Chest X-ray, AP view. Patient: 59 years old, sex F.
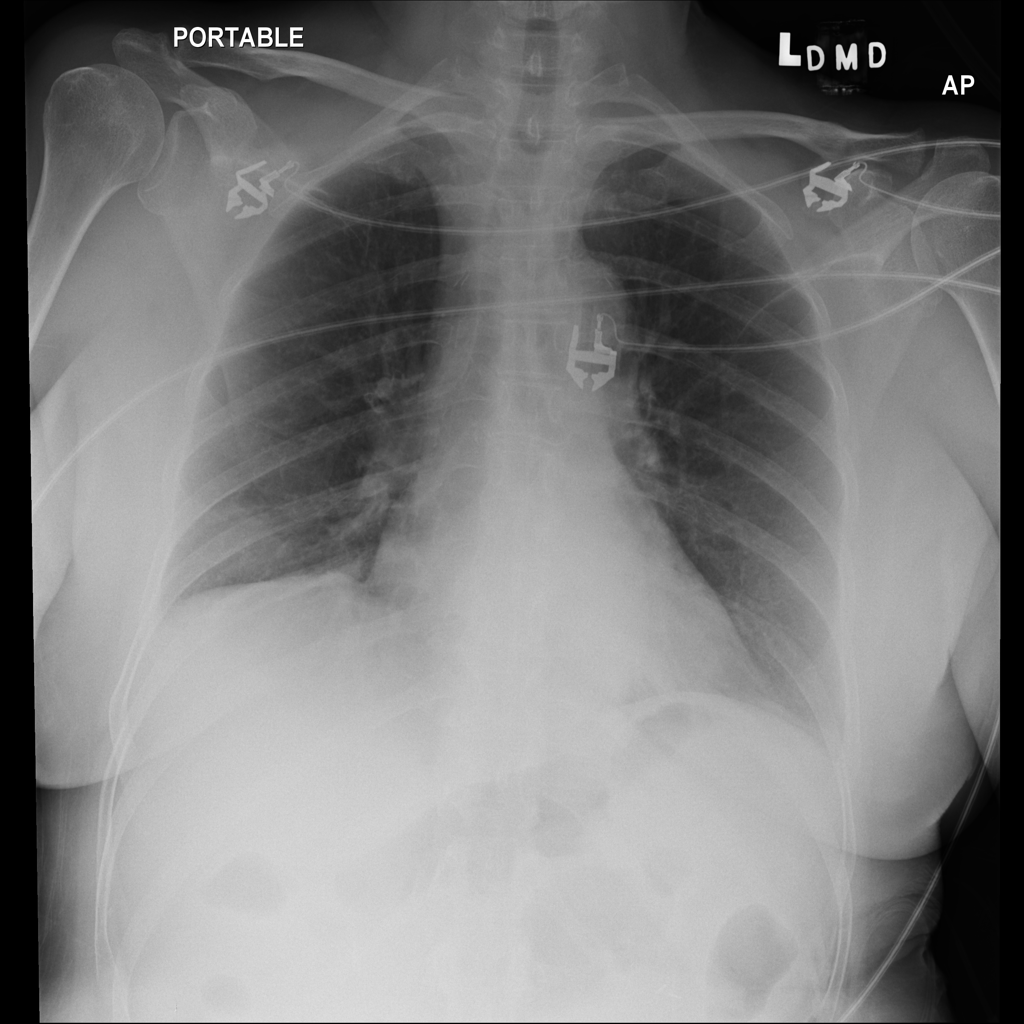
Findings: No Finding